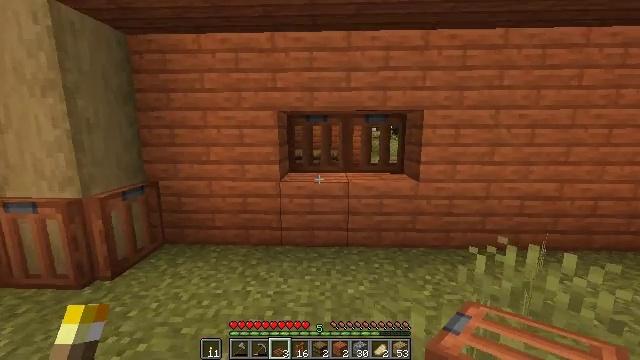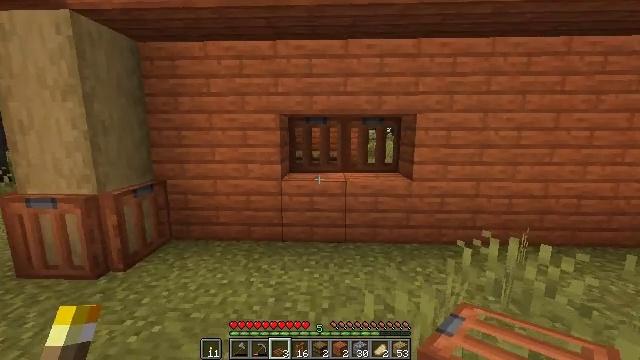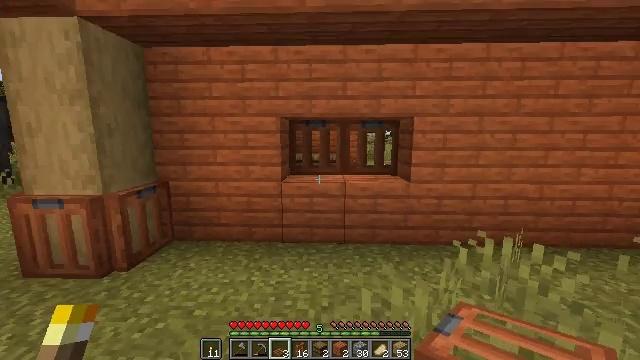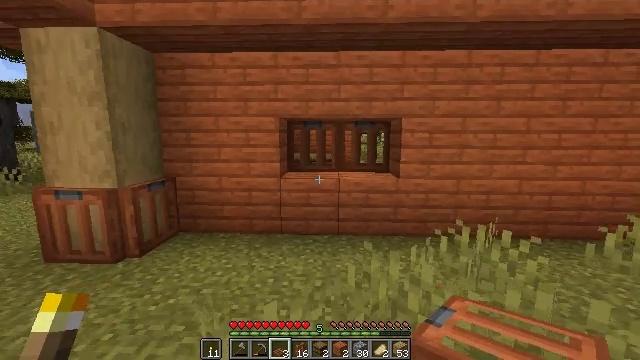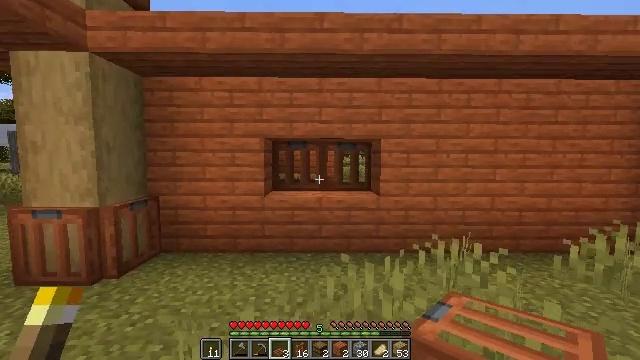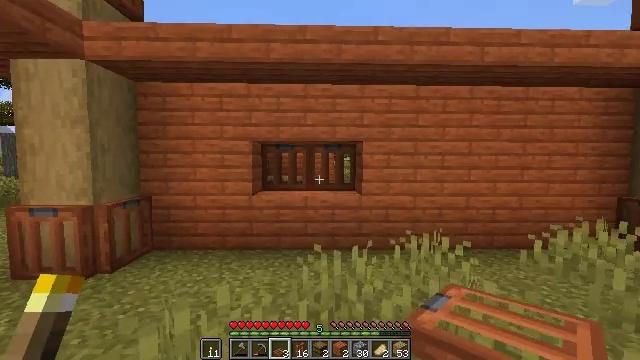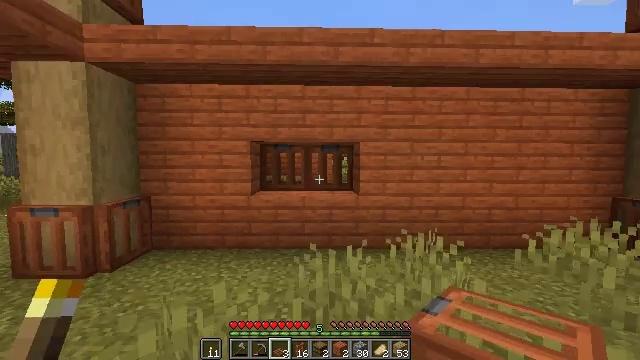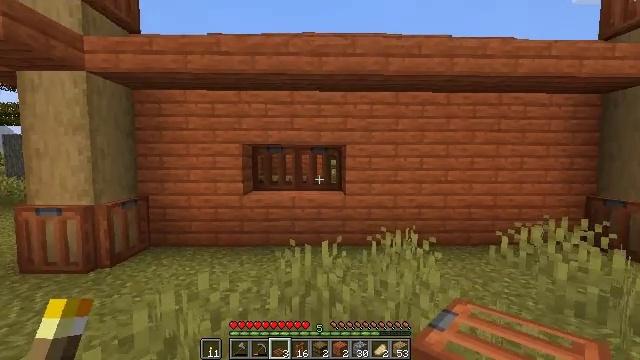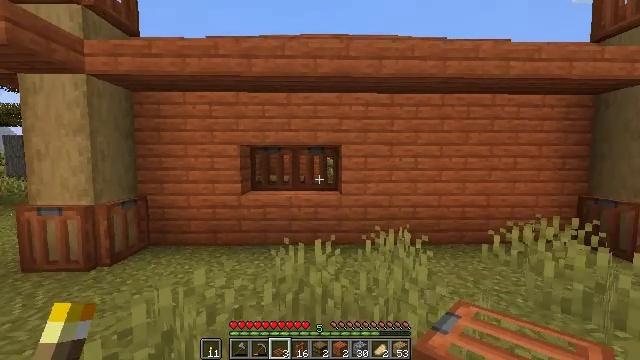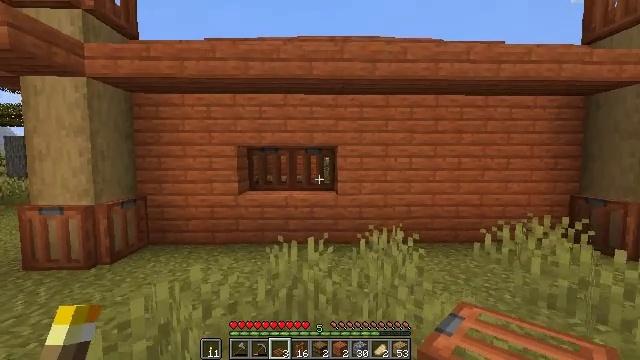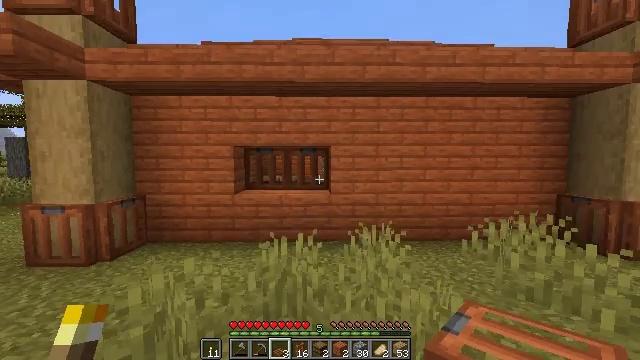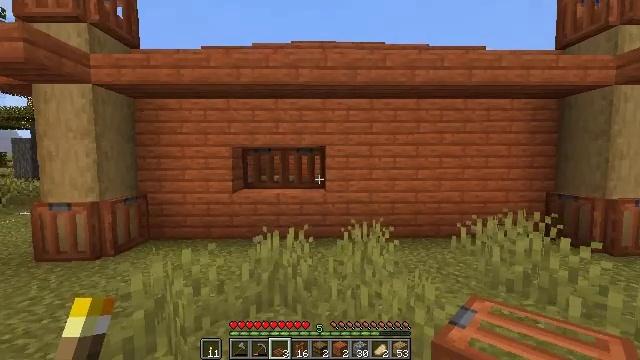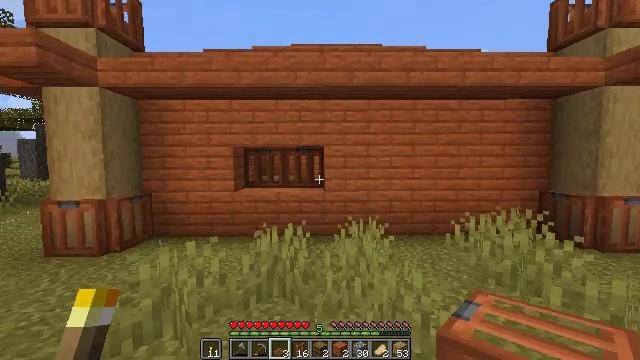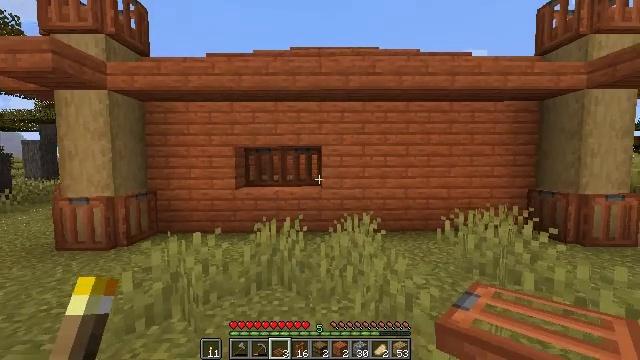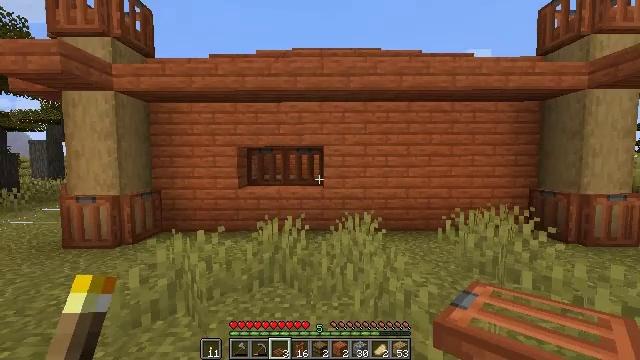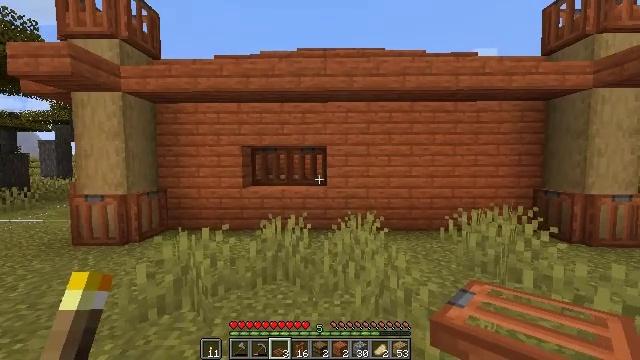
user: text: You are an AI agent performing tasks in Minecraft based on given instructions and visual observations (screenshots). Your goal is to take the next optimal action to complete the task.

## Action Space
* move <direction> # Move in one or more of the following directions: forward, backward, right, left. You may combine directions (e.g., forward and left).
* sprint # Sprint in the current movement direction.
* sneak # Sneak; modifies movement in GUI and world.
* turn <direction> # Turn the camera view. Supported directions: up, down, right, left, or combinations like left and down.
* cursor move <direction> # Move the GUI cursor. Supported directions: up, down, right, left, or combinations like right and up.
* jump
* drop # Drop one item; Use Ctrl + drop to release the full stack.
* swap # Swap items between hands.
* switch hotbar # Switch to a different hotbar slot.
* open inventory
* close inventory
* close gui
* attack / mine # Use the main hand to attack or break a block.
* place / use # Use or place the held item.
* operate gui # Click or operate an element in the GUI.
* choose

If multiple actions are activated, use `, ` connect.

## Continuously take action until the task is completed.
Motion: motion action
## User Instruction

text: Remove the acacia trapdoor from its place.
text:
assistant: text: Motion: move back
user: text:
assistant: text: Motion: move back
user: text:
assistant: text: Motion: move back and move right
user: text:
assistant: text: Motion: move back and move right, turn right and up
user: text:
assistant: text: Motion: move back and move right
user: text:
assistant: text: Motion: move back and move right
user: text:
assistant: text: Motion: move back and move right
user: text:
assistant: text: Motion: move back and move right
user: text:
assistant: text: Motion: move back and move right
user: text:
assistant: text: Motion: move back and move right
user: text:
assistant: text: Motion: move back
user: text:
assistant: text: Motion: move back
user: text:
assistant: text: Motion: no_op
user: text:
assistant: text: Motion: no_op
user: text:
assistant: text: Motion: no_op
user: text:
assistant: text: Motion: no_op
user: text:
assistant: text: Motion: no_op
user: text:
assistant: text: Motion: no_op
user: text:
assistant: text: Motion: no_op
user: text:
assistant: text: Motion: no_op
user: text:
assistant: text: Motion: no_op
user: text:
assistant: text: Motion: no_op
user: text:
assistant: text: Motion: move right
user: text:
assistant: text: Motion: move right
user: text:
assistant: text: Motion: move forward and move right, sprint
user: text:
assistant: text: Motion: move forward and move right, sprint, turn right
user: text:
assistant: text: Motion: move forward and move right, sprint, turn right
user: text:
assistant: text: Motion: move forward and move right, sprint
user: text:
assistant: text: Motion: move forward and move right, sprint
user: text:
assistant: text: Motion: move forward and move right, sprint